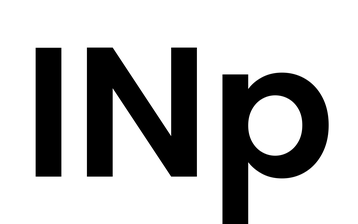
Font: Poppins-SemiBold